Field crop: maize
Growth stage: 2
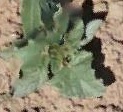
Species: datura